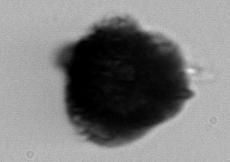
Label: Gonyaulax